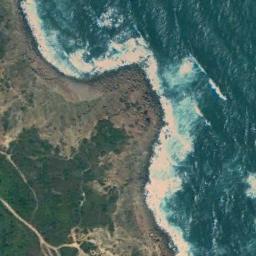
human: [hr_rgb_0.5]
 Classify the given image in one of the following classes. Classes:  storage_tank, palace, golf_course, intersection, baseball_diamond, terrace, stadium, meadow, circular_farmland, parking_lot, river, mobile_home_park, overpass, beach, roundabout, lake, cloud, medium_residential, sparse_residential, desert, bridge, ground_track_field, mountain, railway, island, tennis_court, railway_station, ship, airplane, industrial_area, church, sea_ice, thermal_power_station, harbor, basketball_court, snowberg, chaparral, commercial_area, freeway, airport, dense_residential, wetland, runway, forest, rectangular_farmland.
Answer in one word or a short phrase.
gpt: beach